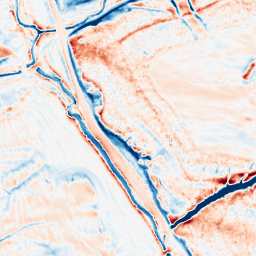
Category: classical
Decomposition family: gaussian_anisotropic
Decomposition parameters: sigma_x: 2
sigma_y: 5
Upsampling method: bilinear
Upsampling parameters: scale: 2
Upsampling scale: 2